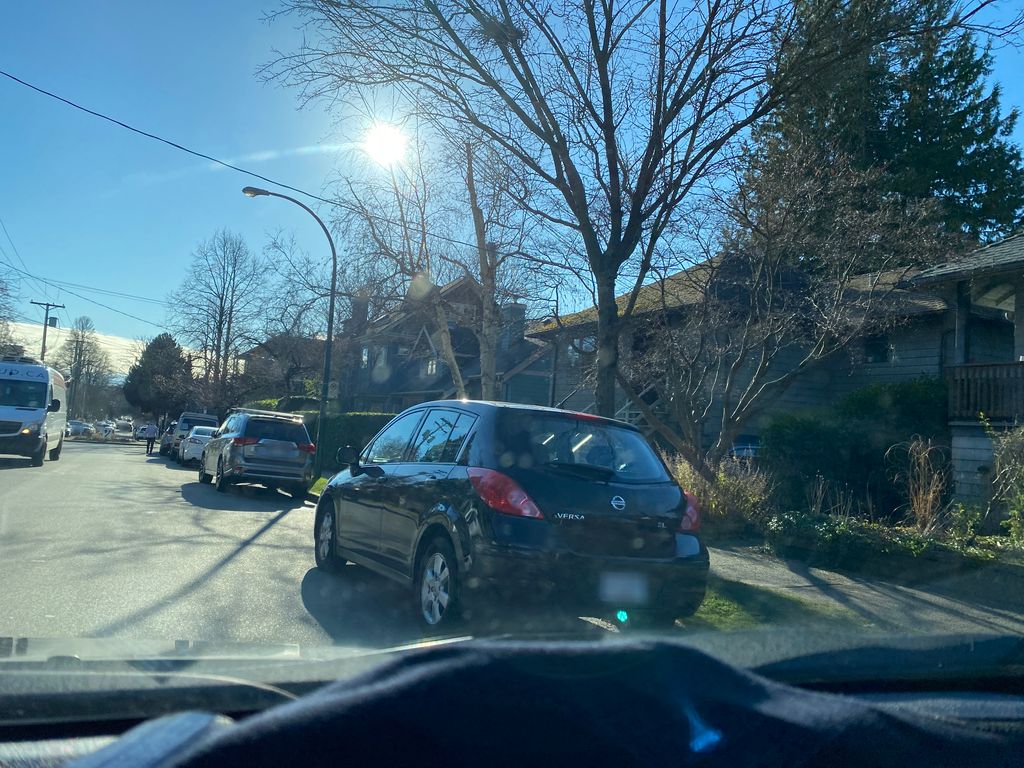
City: vancouver